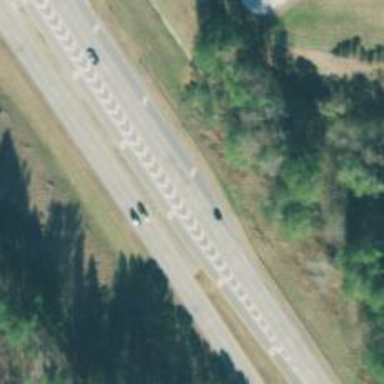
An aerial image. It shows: Trunk highway.